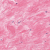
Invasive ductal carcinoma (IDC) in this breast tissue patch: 0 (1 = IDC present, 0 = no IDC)